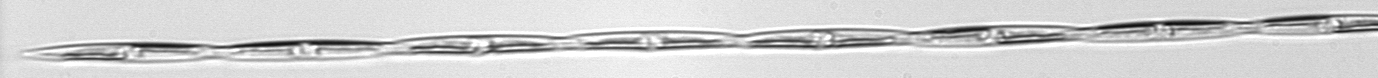
Label: Pseudo-nitzschia